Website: walmart
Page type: payment
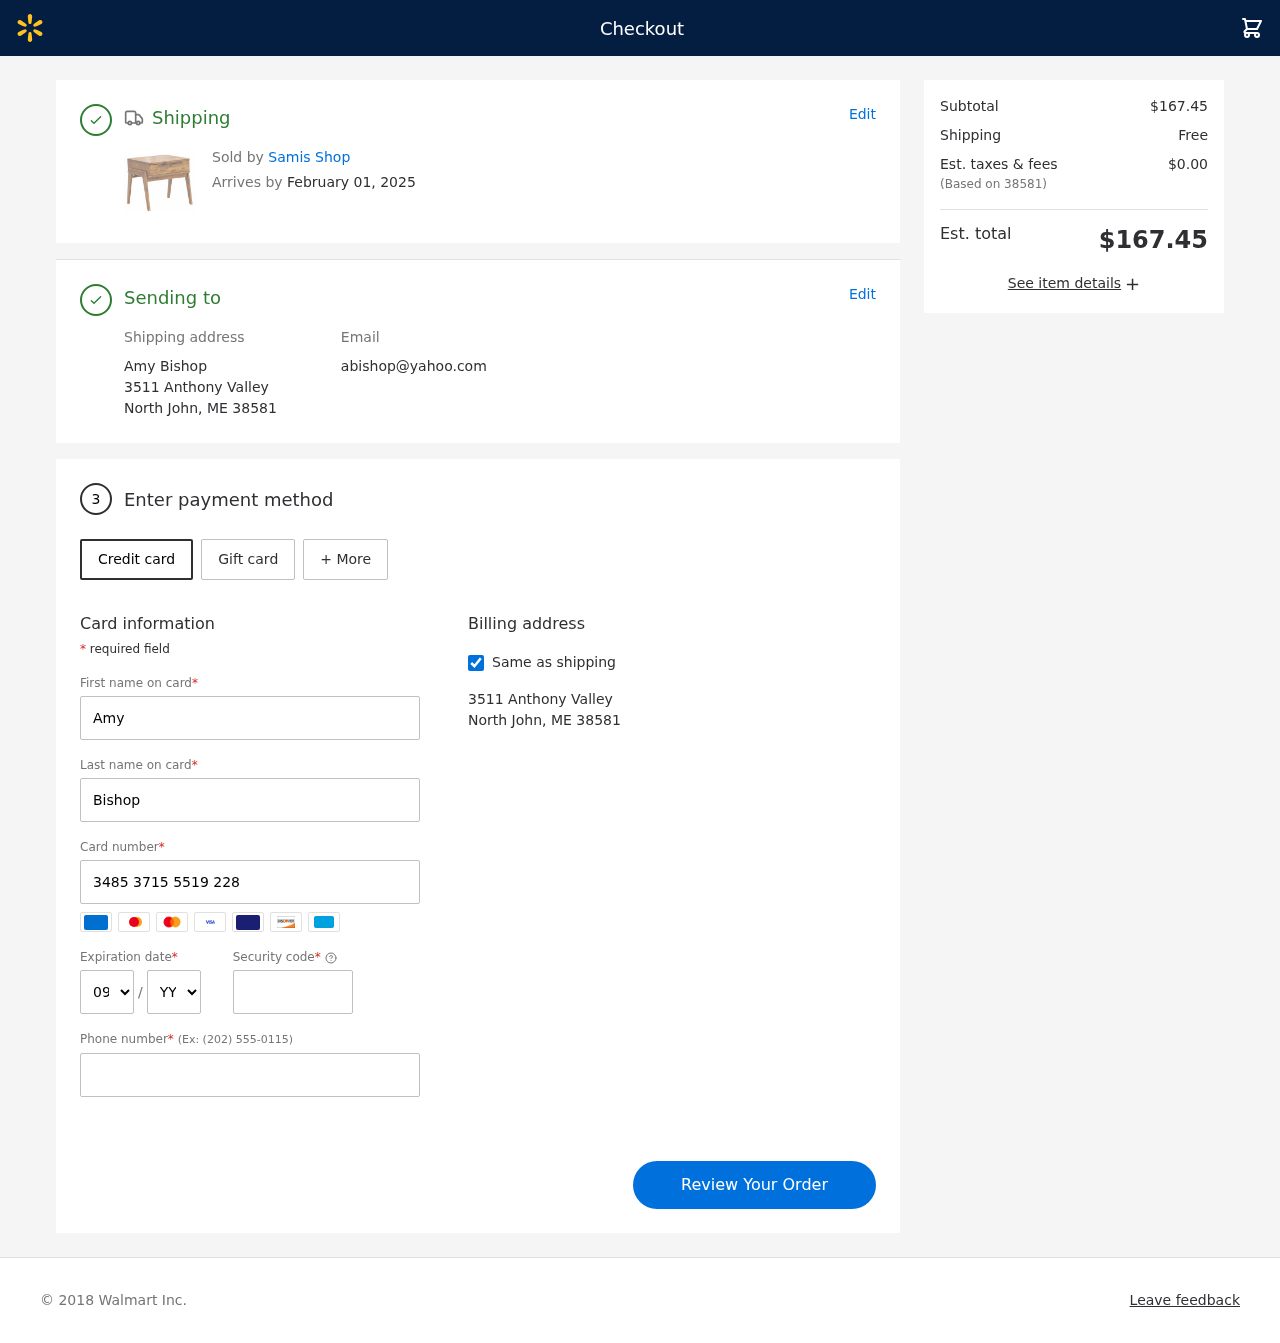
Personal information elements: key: PII_CARD_CVV
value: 3231
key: PII_CARD_EXPIRY_MONTH
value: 09
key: PII_CARD_EXPIRY_YEAR
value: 27
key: PII_CARD_NUMBER
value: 3485 3715 5519 228
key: PII_CITY_STATE_ZIP
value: North John, ME 38581
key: PII_EMAIL
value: abishop@yahoo.com
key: PII_FIRSTNAME
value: Amy
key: PII_FULLNAME
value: Amy Bishop
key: PII_LASTNAME
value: Bishop
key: PII_PHONE
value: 4673843405
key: PII_POSTCODE
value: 38581
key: PII_STREET
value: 3511 Anthony Valley
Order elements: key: ORDER_DELIVERY_DATE
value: February 01, 2025
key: ORDER_SUBTOTAL
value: $167.45
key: ORDER_SHIPPING_COST
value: Free
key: ORDER_TAX
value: $0.00
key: ORDER_TOTAL
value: $167.45